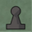
Piece: bP